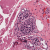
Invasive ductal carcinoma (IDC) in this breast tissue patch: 0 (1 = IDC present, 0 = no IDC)